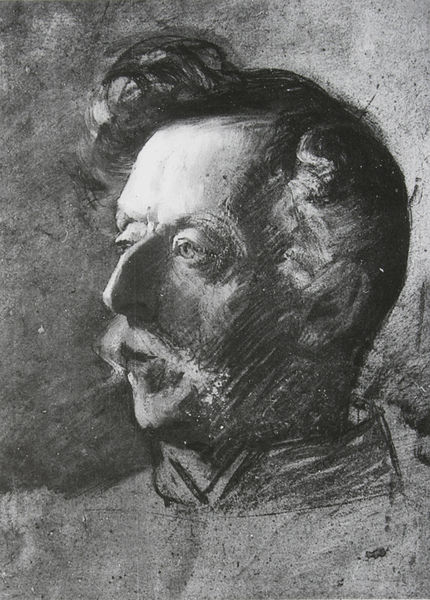
Titel: Bildnis eines Mannes
Künstler: Clara von Rappard
Institution: Privatbesitz
Schlagwörter: dunkel, kopf, mann, schatten, weiß, aquarell, frisur, grau, haar, hell, hintergrund, kreide, licht, mund, nase, ohr, profil, reden, schwarz, skizze, stirn, zeichnung, blick, alt, bart, hemd, schnurrbart, augen, gesicht, kragen, mensch, bildnis, portrait, porträt, wind, sonne, haare, adel, brustbild, kinn, lippen, locke, locken, deutschland, seitlich, wangen, papier, studie, graphik, beleuchtung, falte, schnurbart, sprechen, büste, mimik, wange, dreiviertelprofil, hemdkragen, schnauzbart, skepsis, lider, striche, foto, denken, kohle, schwarz-weiß, schraffur, hakennase, uniform, soldat, hell-dunkel, wirr, bismarck, bleistift, stehkragen, entwurf, augenlider, kohlezeichnung, gedreht, unvollendet, schläfe, halbprofil, general, oberlippenbart, unfertig, haartolle, individuell, tolle, offener mund, non-finito, verzerrt, pickelhaube, höhung, aufen, deutsches kaiserreich, haarschopf, geschockt, kohlr, osldat, wane, adlernase, p, mann gesicht, krankenversicherung, rentenversicherung, titelträger, kohlezwichnung